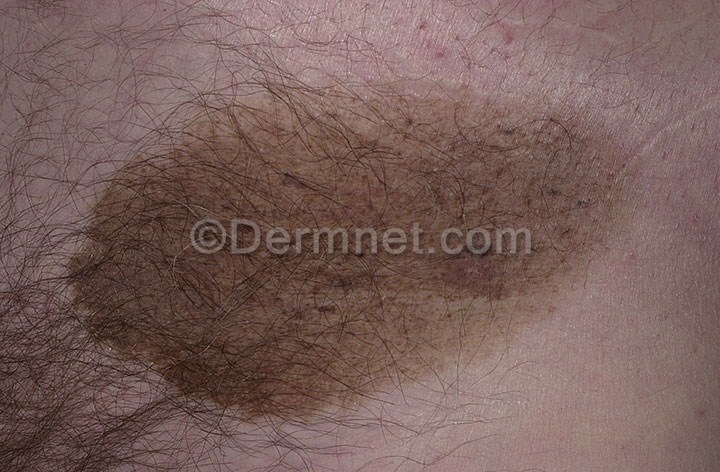
Disease: Melanoma Skin Cancer Nevi and Moles